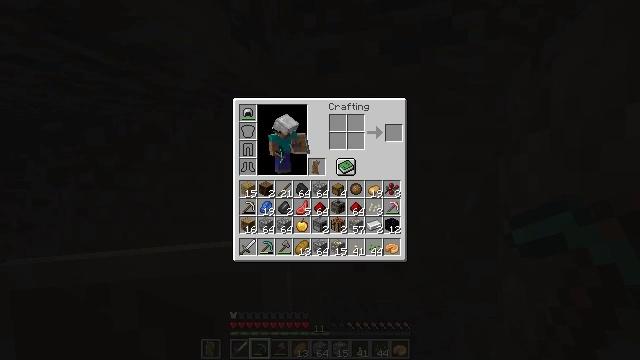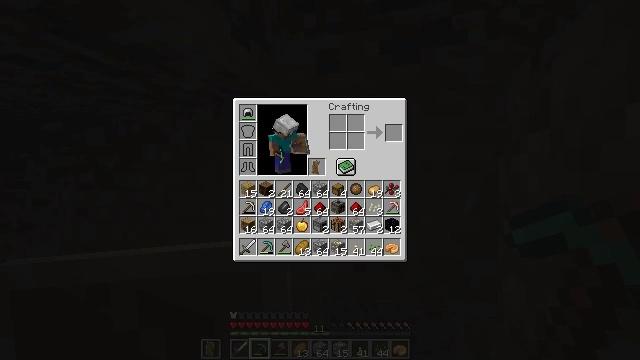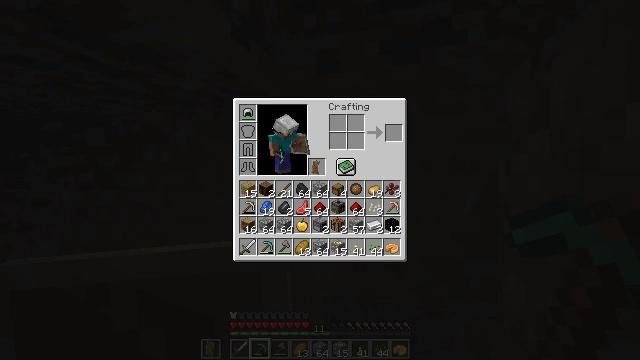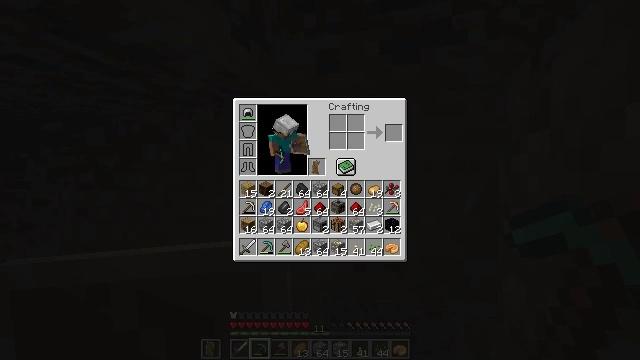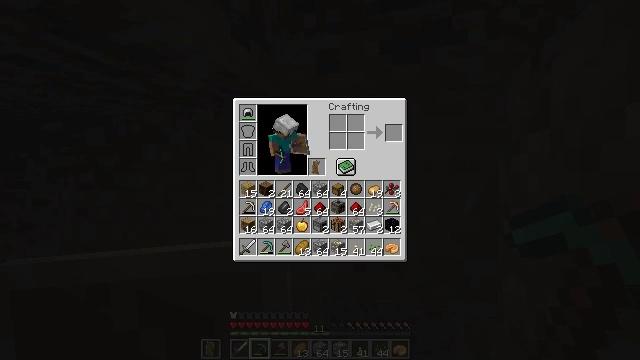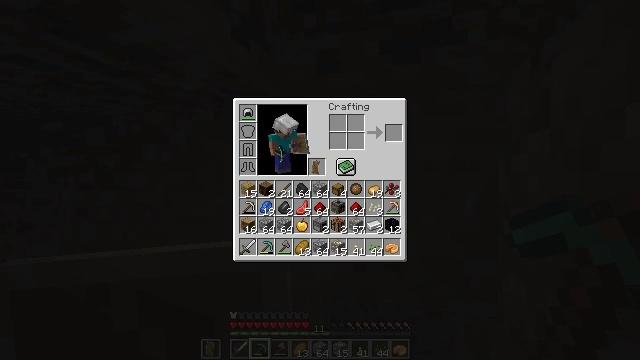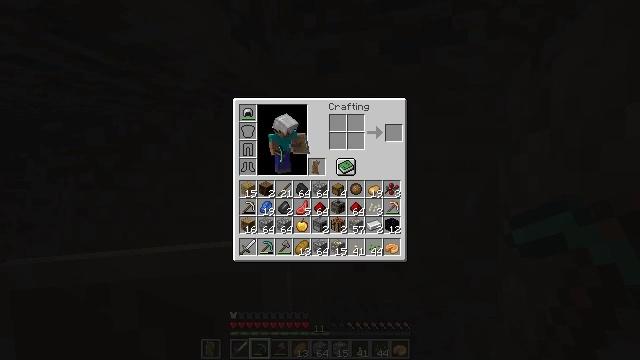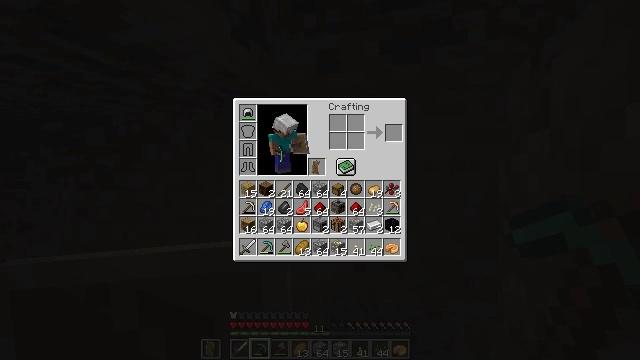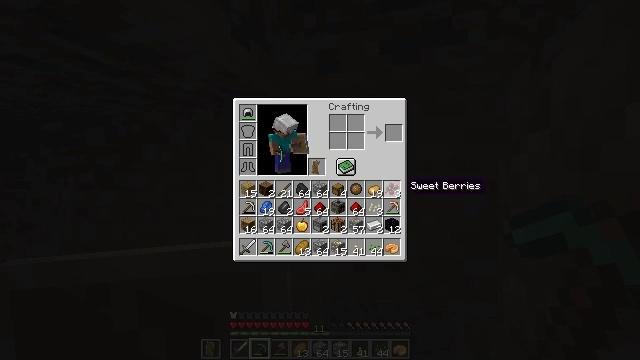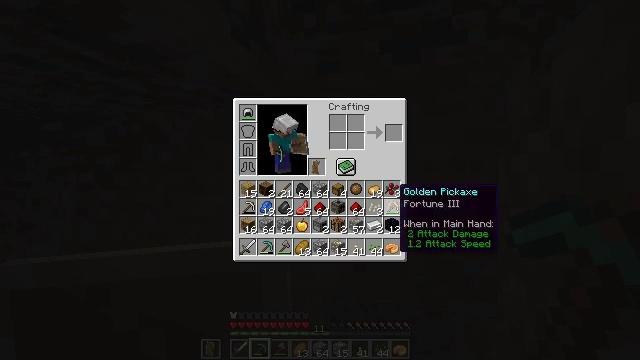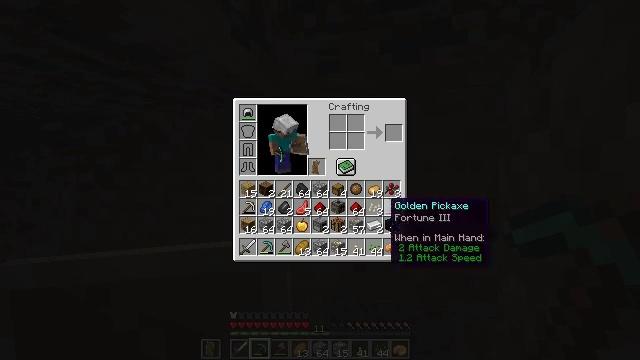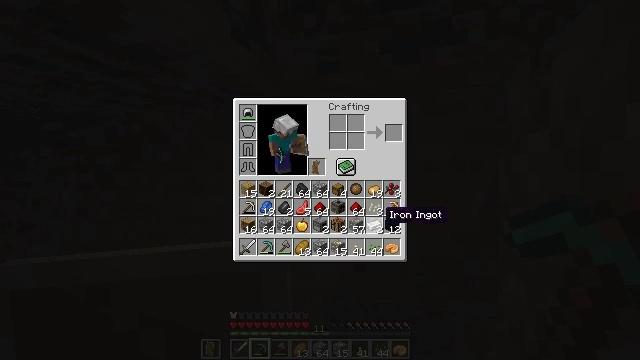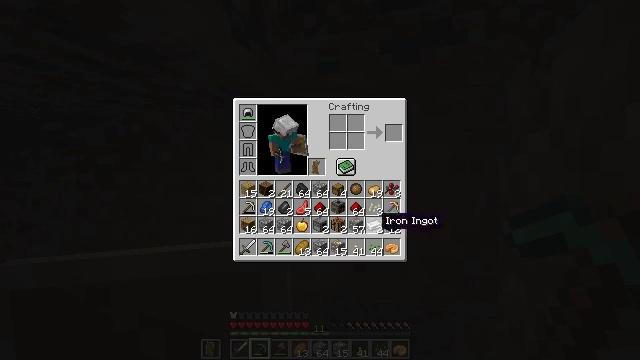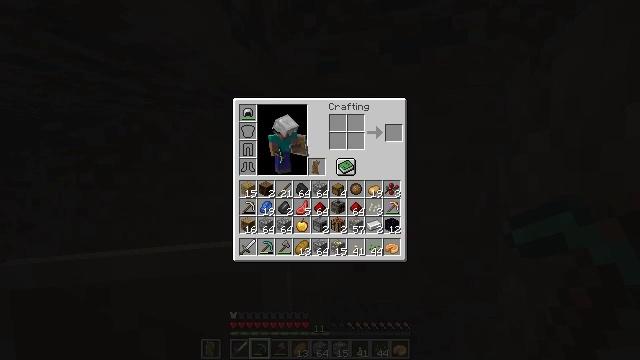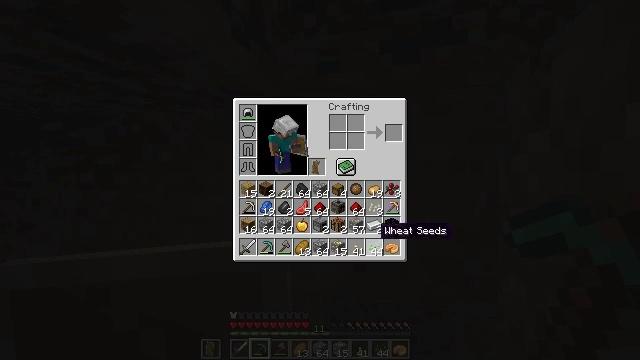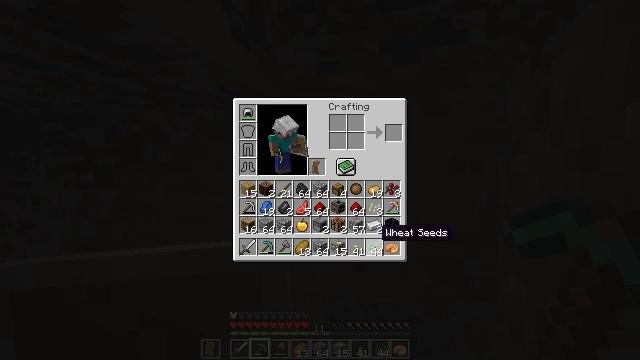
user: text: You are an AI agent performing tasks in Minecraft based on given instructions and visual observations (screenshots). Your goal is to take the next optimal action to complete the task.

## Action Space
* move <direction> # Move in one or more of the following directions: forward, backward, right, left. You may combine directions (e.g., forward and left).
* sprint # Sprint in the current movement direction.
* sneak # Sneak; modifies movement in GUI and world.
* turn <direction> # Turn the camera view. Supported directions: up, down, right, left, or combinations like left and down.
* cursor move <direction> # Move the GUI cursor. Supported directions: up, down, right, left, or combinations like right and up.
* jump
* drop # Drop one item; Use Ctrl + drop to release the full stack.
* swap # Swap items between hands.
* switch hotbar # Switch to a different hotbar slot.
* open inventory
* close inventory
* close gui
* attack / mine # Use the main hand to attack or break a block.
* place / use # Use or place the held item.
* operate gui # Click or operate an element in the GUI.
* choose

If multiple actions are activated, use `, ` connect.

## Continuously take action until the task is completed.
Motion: motion action
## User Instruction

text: Drop a spruce log.
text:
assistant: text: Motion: sprint
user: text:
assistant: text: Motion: sprint
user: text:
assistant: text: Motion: sprint, cursor move left
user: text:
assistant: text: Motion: sprint, cursor move left and up
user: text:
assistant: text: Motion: sprint, cursor move left and up
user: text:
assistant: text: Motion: sprint
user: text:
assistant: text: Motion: sprint
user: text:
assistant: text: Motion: sprint
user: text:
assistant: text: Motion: sprint
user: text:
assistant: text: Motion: sprint, cursor move left and down
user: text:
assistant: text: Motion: sprint, cursor move down
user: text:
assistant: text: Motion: sprint
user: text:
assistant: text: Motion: sprint
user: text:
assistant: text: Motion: sprint
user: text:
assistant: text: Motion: sprint
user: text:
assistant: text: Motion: sprint
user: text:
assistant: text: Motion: sprint
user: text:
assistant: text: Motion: sprint, cursor move up
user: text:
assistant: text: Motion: sprint
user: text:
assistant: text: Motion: sprint
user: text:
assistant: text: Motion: sprint
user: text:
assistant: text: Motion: sprint, cursor move left
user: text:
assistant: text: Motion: sprint, cursor move left
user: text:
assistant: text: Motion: sprint, cursor move left
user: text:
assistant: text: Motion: sprint, cursor move left
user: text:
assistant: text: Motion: sprint
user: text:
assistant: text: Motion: sprint
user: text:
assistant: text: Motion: sprint
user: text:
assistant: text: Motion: sprint
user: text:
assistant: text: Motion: sprint, cursor move left